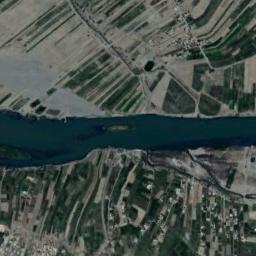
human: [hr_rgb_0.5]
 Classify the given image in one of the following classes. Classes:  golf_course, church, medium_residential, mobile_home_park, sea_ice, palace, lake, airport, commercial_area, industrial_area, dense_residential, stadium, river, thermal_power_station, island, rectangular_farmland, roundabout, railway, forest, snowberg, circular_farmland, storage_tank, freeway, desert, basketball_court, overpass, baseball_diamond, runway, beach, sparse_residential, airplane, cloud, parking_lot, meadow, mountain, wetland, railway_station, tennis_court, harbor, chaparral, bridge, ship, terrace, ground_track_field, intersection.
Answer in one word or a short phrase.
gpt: river